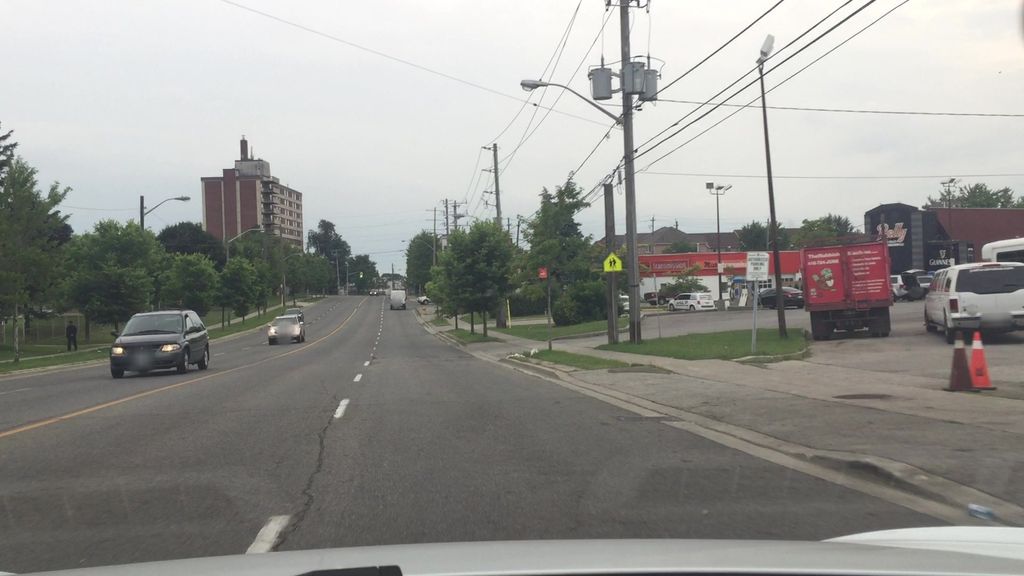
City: toronto